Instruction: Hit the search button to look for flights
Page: home
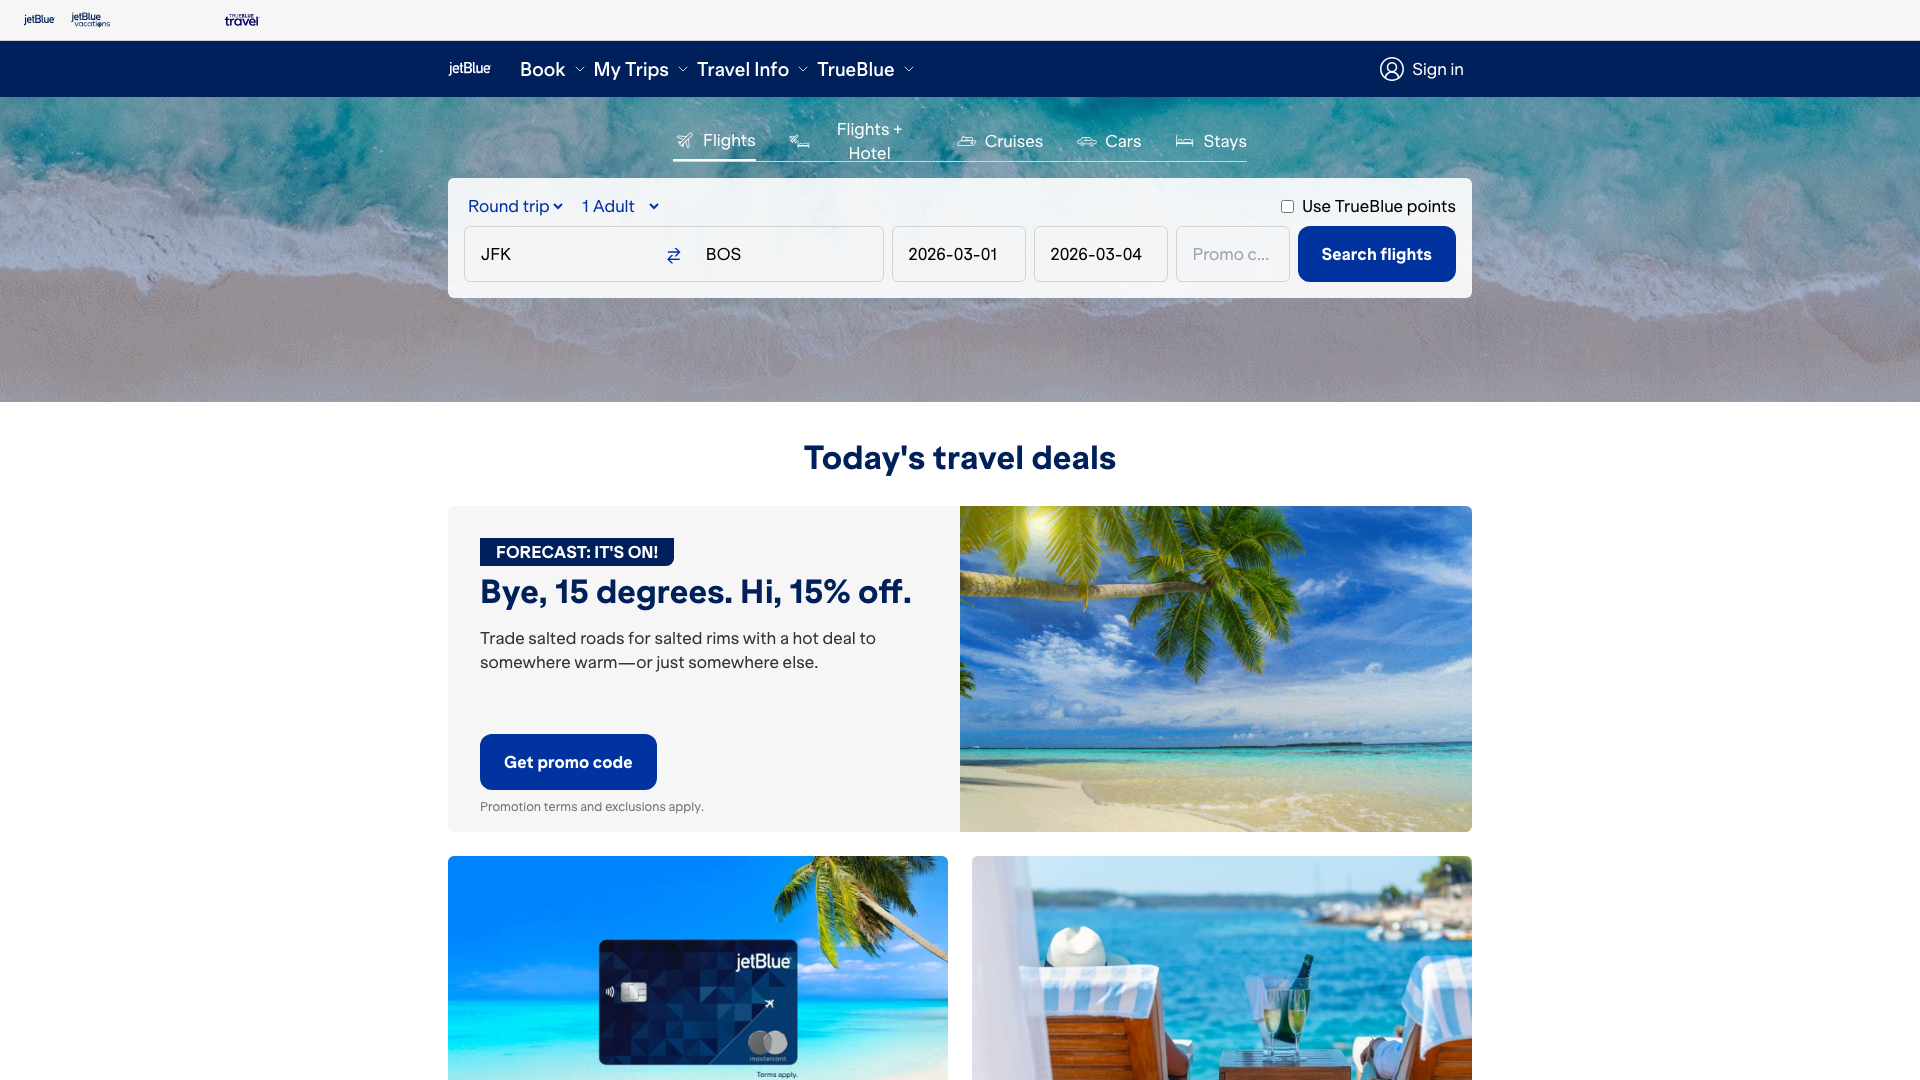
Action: click